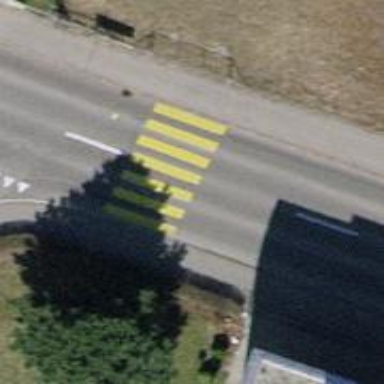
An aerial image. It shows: Uncontrolled crossing on the road.